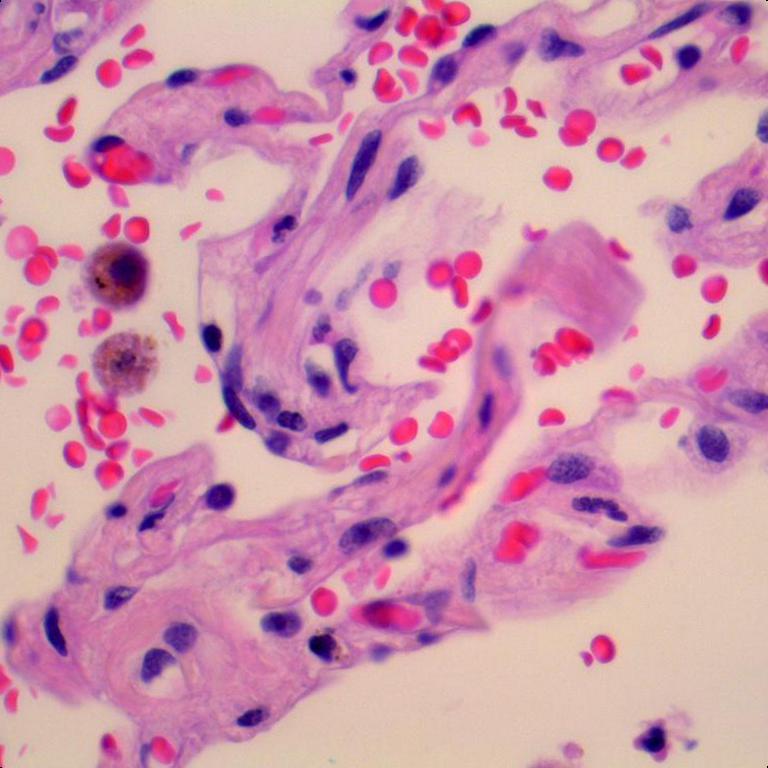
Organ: lung
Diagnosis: benign